Question: I'm use DevExpress DXperience and I created an MDI application that contains MdiChild forms.
1) I set in the Program.cs file "DevExpress Dark Style" as the defaut skin and it worked, also for child forms, the only problem that the skin of the title bar doesn't change. I tried this code 'Form.LookAndFeel = "DevExpress Dark Style";' but it gives me this error:
> Property or indexer 'LookAndFeel' cannot be assigned to -- it is read only.
The same problem when I choose to change the skin from 'skinsRibbonPageGroup'.
2) When I run an MDI child form, it should show me a 'ScrollBar' when I change its dimensions, but this doesn't happen.

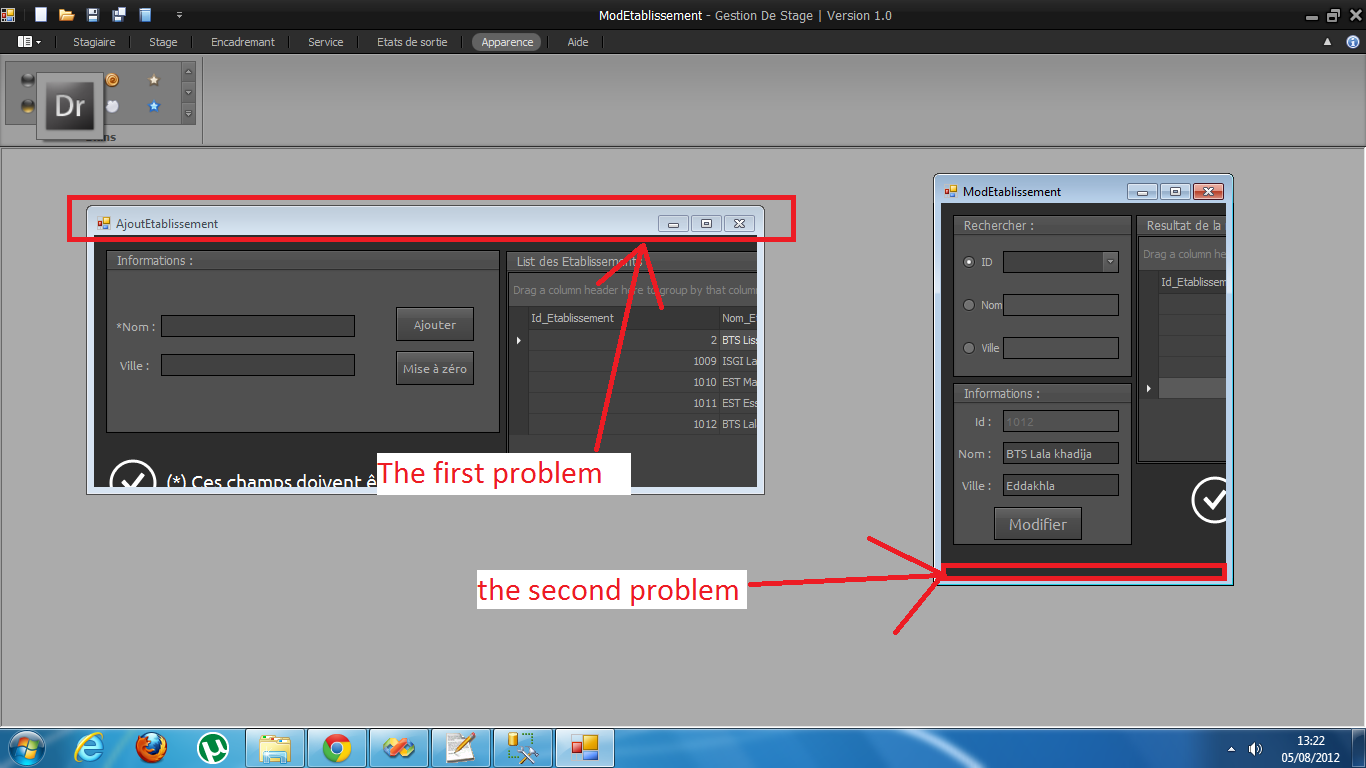
Answer: Solved !
The first solution is DmitryG's answer.
'''
DevExpress.Skins.SkinManager.EnableMdiFormSkins();
'''
For the second solution I contacted DevExpress Support Center and they told me that This behavior is caused by the fact that my ChildForm instances do not display scrollbars automatically, and to avoid this, simply to set the AutoScroll property to the true value for a ChildForm instance.
'''
this.AutoScroll = true;
'''